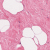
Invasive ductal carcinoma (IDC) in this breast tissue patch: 0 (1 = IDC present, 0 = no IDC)